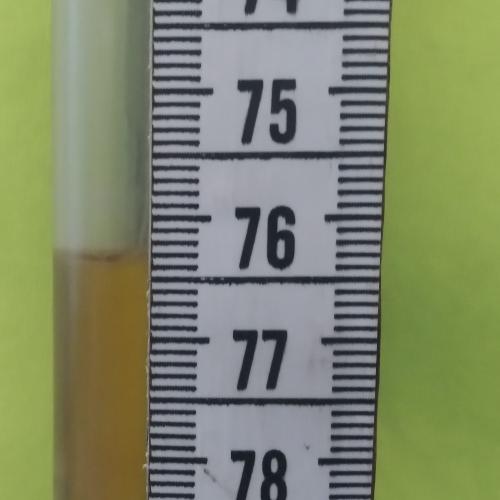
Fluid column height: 76.3 cm